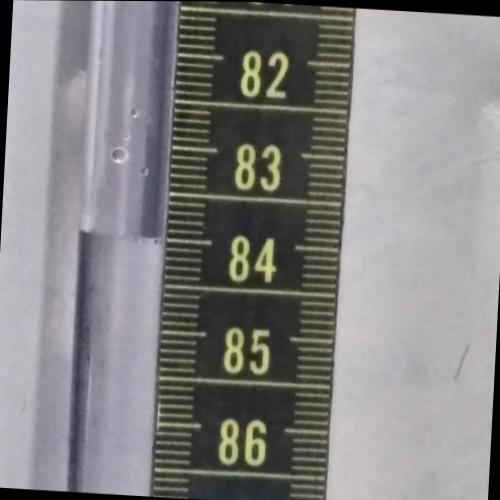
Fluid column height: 84.0 cm